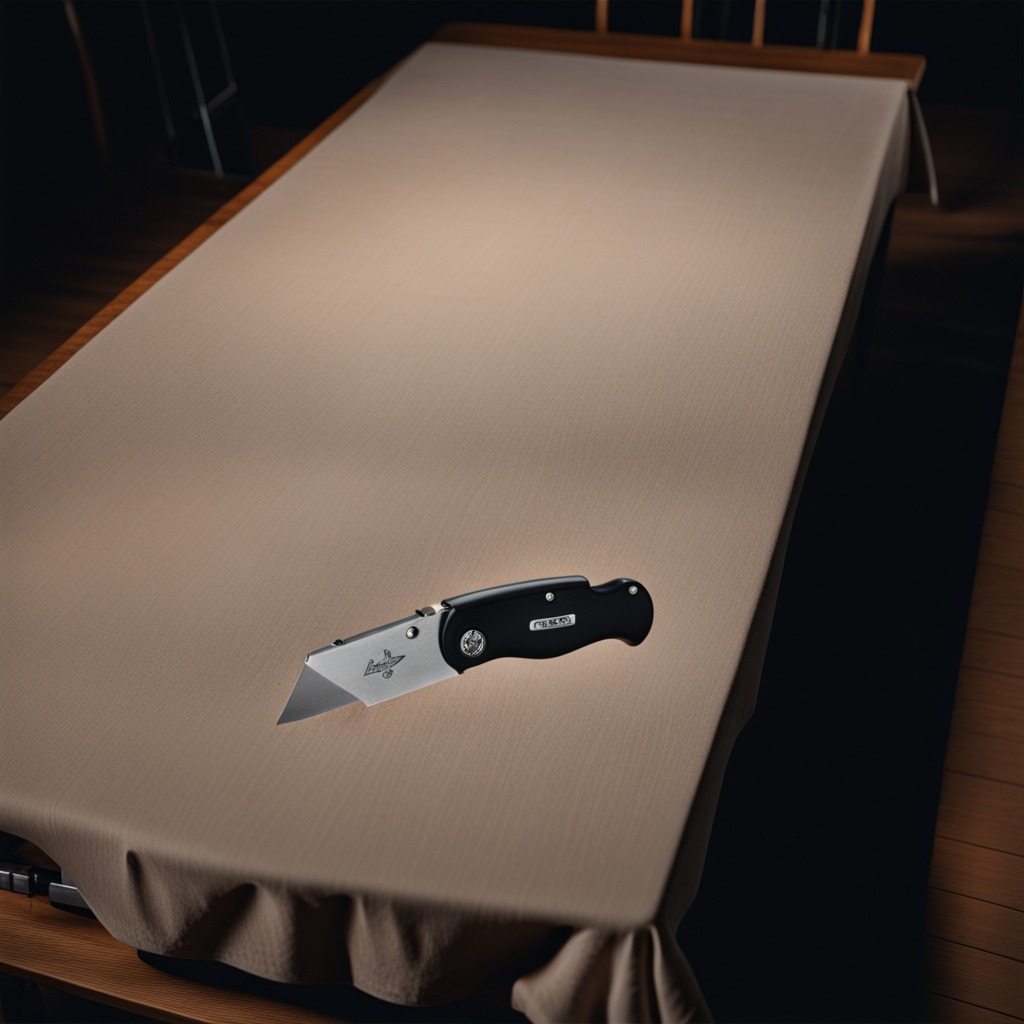
A utility knife is lying on a wooden table.